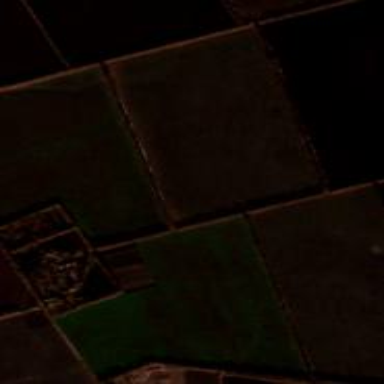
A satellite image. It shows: View of farmland.